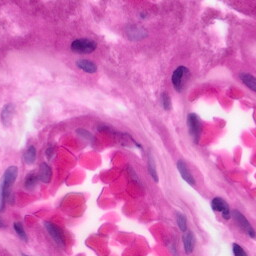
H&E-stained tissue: Pancreatic